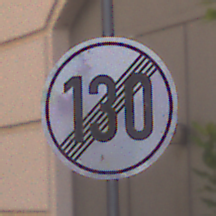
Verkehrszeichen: EndeGeschwindigkeit130
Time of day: MorningAfternoon
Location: Outdoor (Urban)
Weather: Clear
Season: NotSpecified
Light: Natural